Question: When using the JavaFX editor, if you create a new 'Tab' in a 'TabPane', it will come with an 'AnchorPane' as a child.

I guess that, programatically, if you create a new 'Tab' instance, the same thing occurs (it will come with an 'AnchorPane' instance as a child).
'''
Tab tab = new Tab("Untitled *");
'''
I am trying to access such 'AnchorPane'. It was my understanding that one way to do so would be getting the list of children nodes of the tab, like
'''
tab.getChildren();
'''
But there is no such method.
So my question is essentially,
- 'Tab''AnchorPane'- 'AnchorPane''Tab'
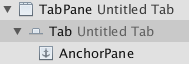
Answer: > Do Tab instances come with an AnchorPane child when created
programmatically?
No...
> How can I access the child AnchorPane of a Tab instance?
The node contained in the tab is called its 'content'. Programmatically, you set it with
'''
Tab tab = new Tab("Untitled");
AnchorPane tabContent = new AnchorPane();
tab.setContent(tabContent);
'''
Of course, you don't need to use an 'AnchorPane': you can use any node you like. Most times, you'll use some kind of 'Pane'.
You can similarly retrieve the content with
'''
Node tabContent = tab.getContent();
'''
And of course, if you're using FXML, you can assign an 'fx:id' to the content of the tab, and retrieve it in the controller in the usual way.